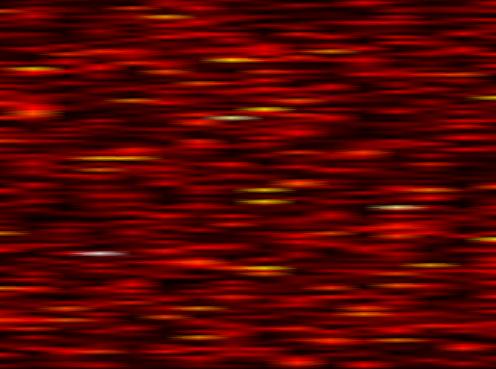
Label: FOFDM